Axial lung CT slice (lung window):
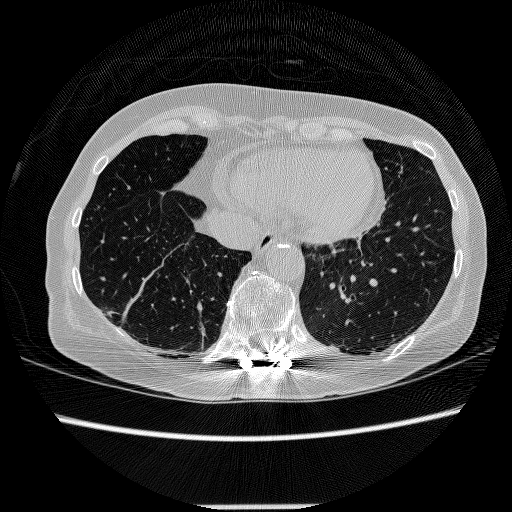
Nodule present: no